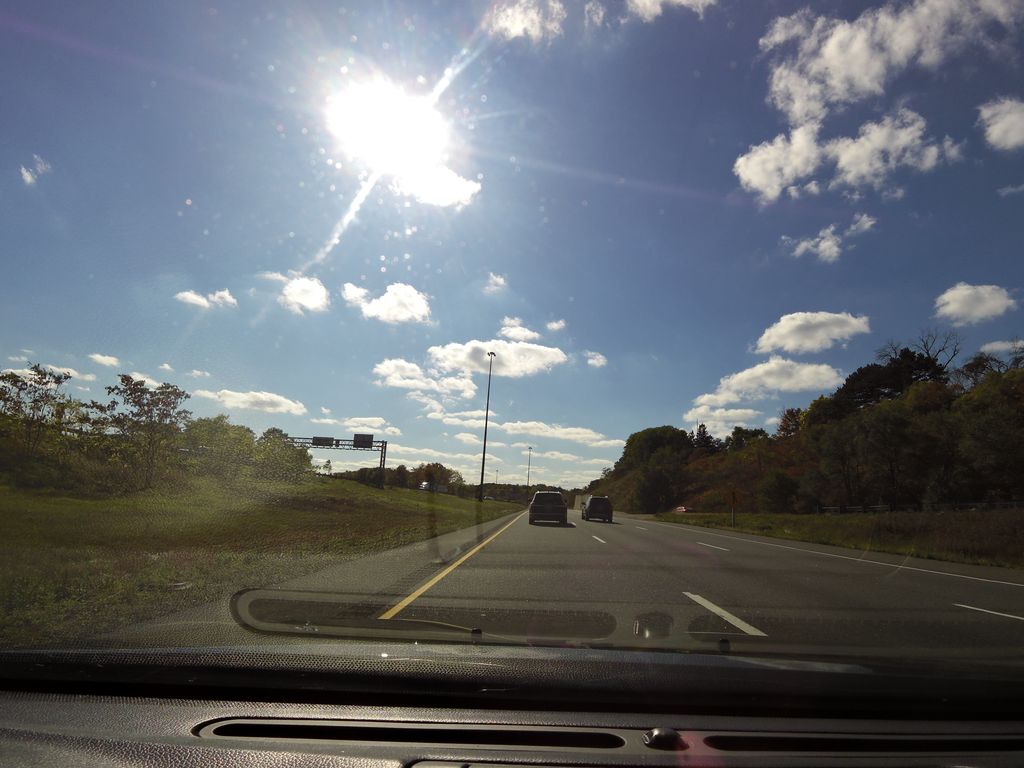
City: hamilton